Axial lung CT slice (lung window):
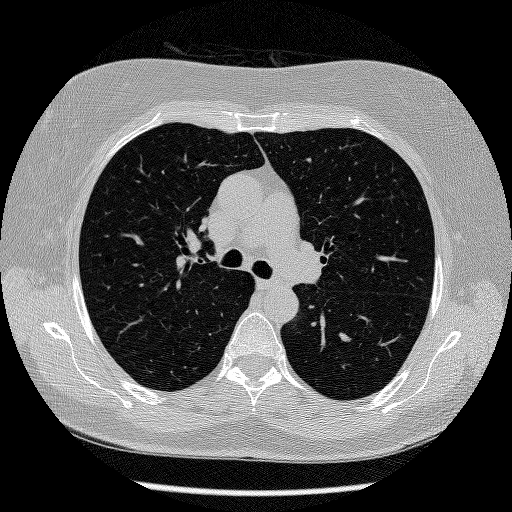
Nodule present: no